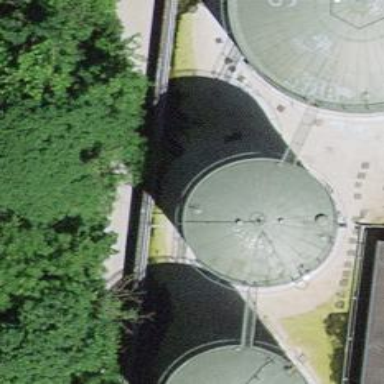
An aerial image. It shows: Storage tank building.